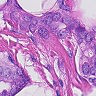
Metastatic tissue present: yes